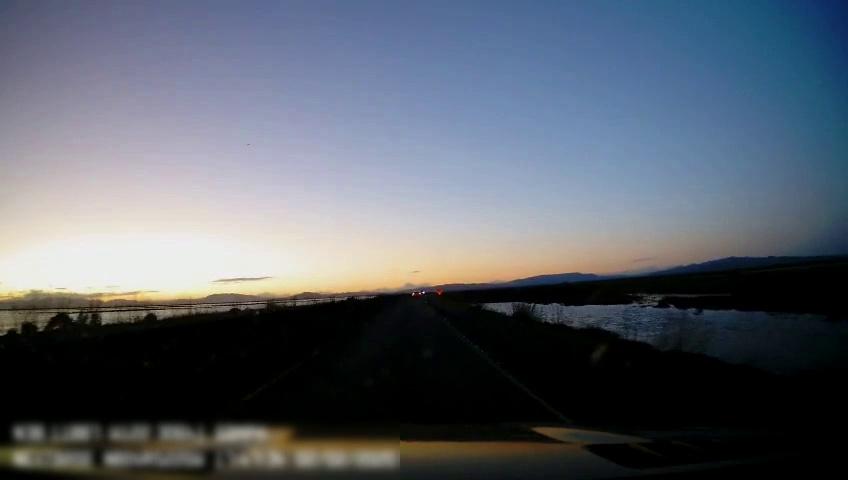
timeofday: Dusk/Dawn/Twilight
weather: Sunny
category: Drivable Space
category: Vehicles | Car
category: Lanes | Current Lane
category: Lanes | Current Lane